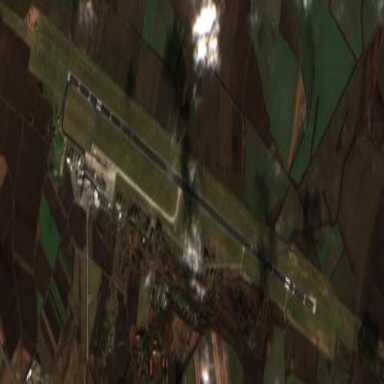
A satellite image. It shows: International public aerodrome.